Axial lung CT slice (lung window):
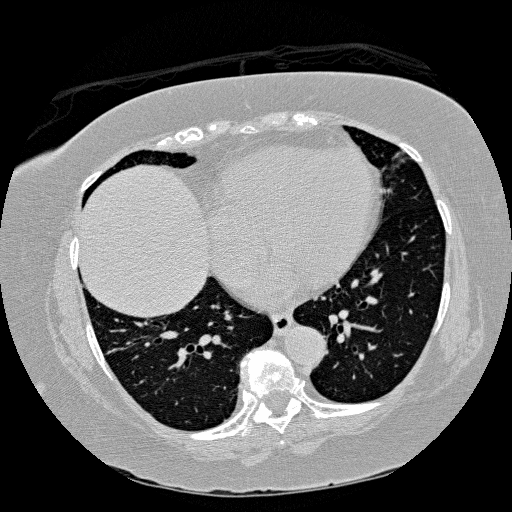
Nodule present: no